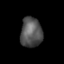
Tissue: lung
Cell type: Epithelial cells
Senescence score: 0.5543
Nuclear area (px): 626
Mean DAPI intensity: 84.861